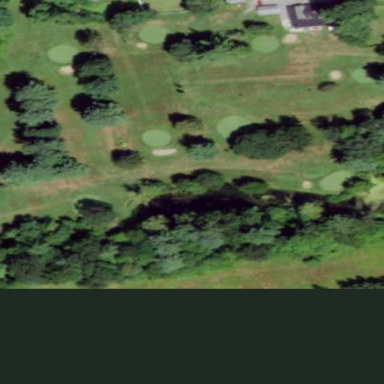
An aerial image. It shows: Golf course.